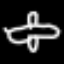
Label: airplane